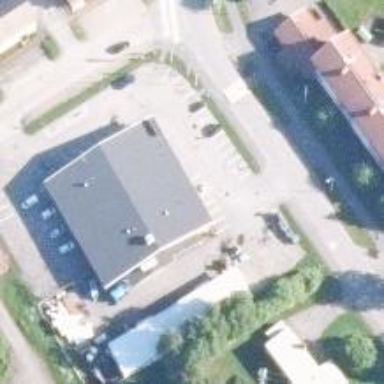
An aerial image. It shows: Convenience shop.